Interaction volume radius: 5 \u00c5
Interaction volume height: 15 \u00c5
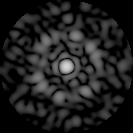
Disorder parameter: 0.7153